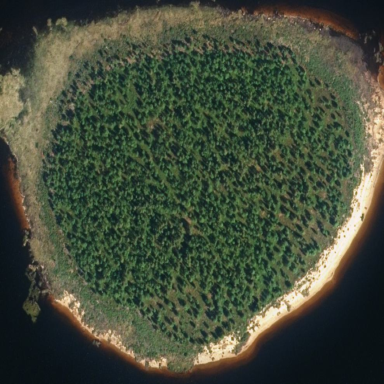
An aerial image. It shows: Islet.